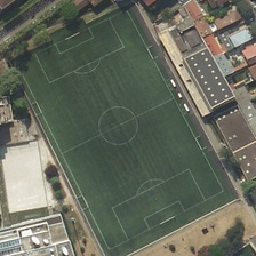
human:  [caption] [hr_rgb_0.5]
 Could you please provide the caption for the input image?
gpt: There are some football grounds near the road near some houses and some other buildings.

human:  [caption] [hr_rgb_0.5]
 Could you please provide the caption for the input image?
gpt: Football field is bext to the living area.

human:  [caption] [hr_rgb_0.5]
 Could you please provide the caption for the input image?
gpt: the footballground is next to houses .

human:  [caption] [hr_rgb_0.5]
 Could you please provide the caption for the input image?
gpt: The football field is next to the living area.

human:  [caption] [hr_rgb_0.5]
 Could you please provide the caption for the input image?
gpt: There is a football field near a road, near some houses and other buildings.